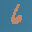
Label: 6